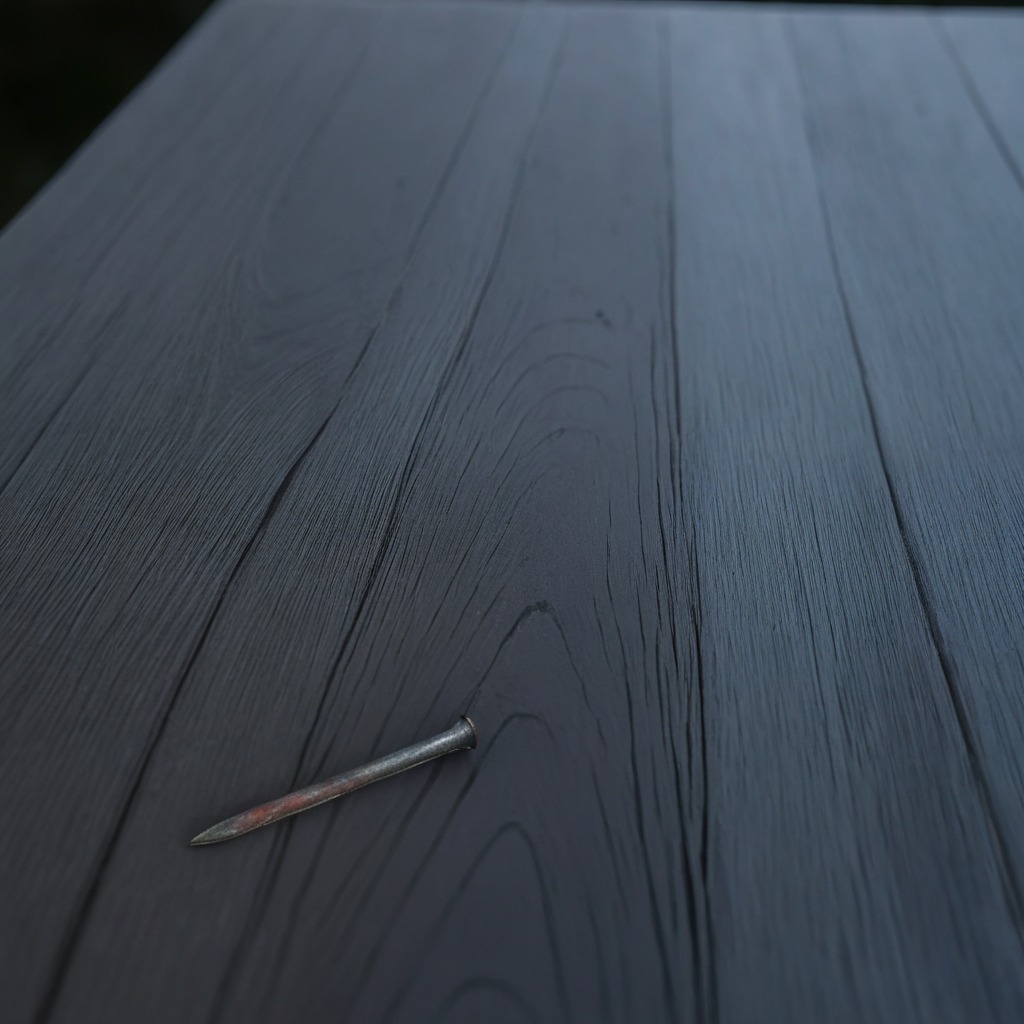
An iron nail lies on a old table with faint burn marks in a small garage at twilight.